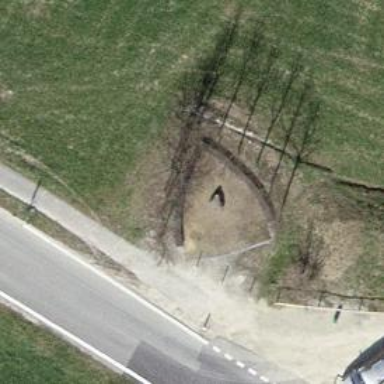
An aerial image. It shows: Historic memorial.